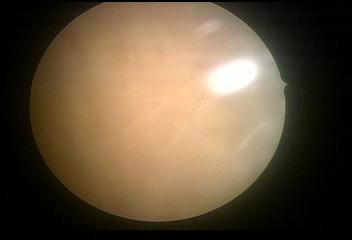
Modality: WLC
Class: Normal mucosa
Bladder cancer association: No